Interaction volume radius: 10 \u00c5
Interaction volume height: 15 \u00c5
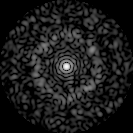
Disorder parameter: 0.8267